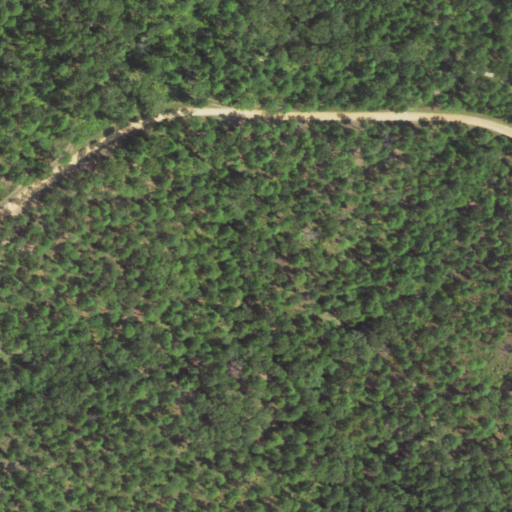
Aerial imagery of mountain in Louisiana named Johns Hills containing evergreen forest, open development, and deciduous forest